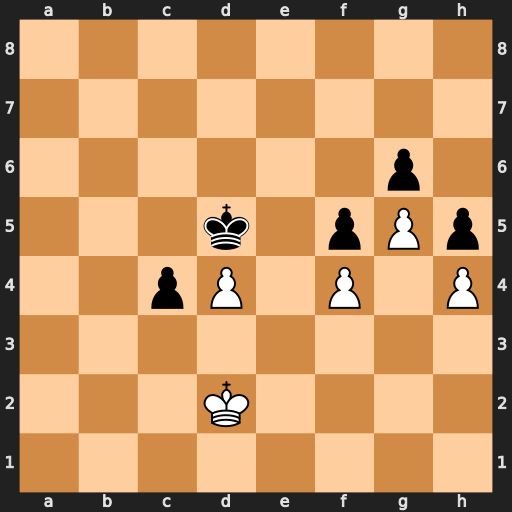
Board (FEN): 8/8/6p1/3k1pPp/2pP1P1P/8/3K4/8
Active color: w
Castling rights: -
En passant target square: -
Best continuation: Kc3 Ke4 Kxc4 Kxf4 d5 Kg3 d6 f4 d7